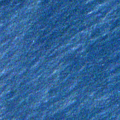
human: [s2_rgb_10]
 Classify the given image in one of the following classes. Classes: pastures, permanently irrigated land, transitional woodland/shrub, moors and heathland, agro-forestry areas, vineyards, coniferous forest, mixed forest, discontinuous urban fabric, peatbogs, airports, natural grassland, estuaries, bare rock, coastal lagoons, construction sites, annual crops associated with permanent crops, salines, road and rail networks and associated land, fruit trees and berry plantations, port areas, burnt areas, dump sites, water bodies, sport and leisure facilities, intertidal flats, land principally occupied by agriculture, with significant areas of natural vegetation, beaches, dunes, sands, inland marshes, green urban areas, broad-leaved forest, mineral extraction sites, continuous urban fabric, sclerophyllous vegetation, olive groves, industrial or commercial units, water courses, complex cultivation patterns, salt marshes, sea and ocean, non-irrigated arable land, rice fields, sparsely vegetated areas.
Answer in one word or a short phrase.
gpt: sea and ocean